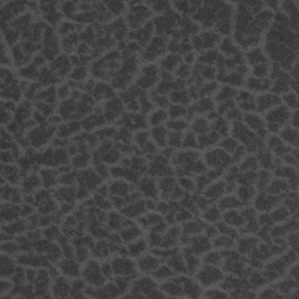
Label: frost